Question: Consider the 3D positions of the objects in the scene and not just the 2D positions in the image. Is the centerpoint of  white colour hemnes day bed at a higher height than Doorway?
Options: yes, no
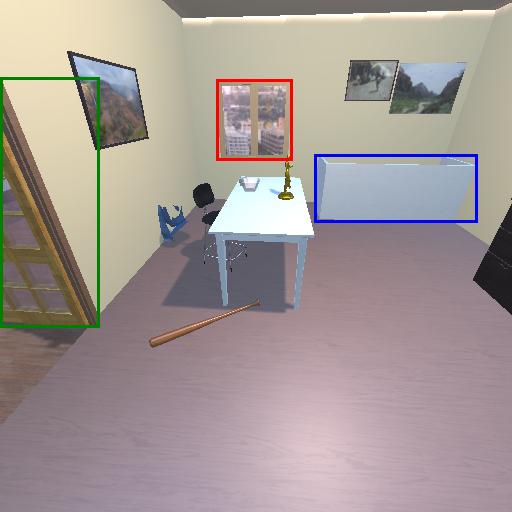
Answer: yes